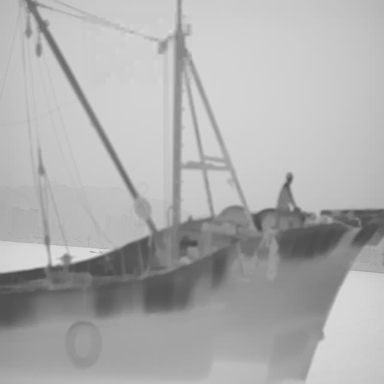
There are two bulk_carriers in the infrared image.